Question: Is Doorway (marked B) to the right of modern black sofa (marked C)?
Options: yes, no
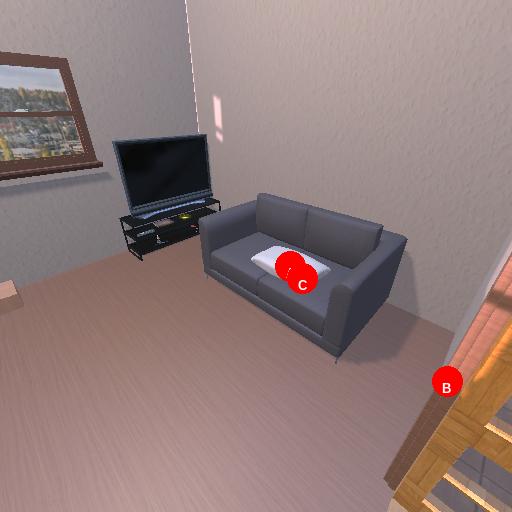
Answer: yes